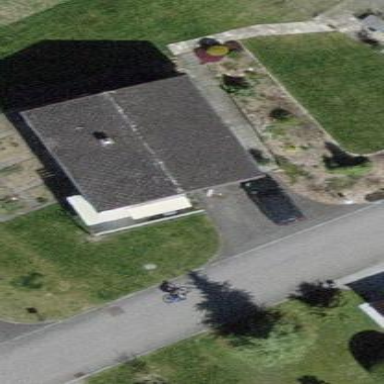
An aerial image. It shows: Residential building with tiled roof.